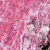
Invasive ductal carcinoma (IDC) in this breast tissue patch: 0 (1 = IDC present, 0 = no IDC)